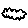
Label: cloud